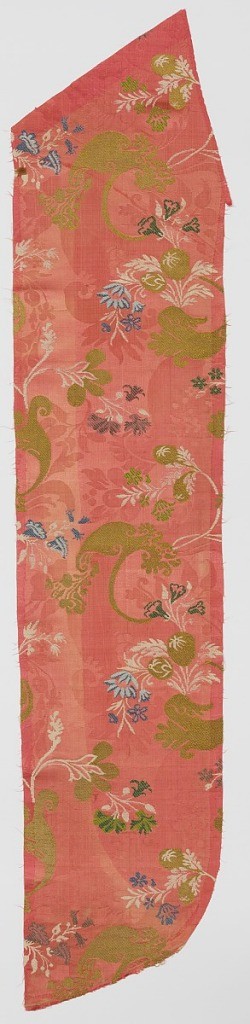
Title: Textile
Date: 1700–1750
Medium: silk Technique: compound satin weave with supplementary weft
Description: Waistcoat panel, front proper right piece, of coral, figured silk brocaded in greenish-gold, blue, white, green and lavender in a "bizarre" type pattern of small, bending flower sprays that grow out of a larger shape suggesting curling acanthus leaf.